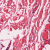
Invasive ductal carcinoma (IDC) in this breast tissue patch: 1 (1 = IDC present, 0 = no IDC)